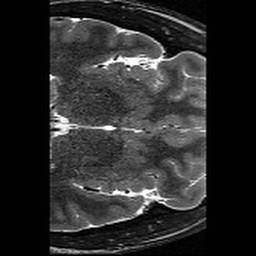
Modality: T2w
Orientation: axial